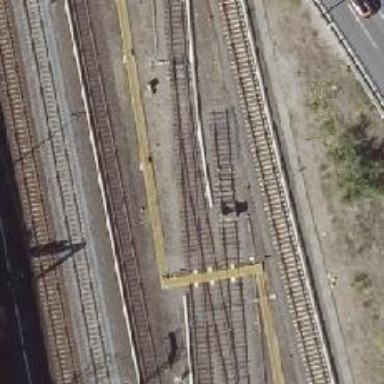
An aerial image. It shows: Light rail railway line with electrified rails.